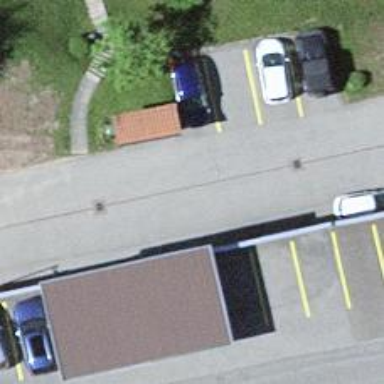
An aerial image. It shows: Group of garages.